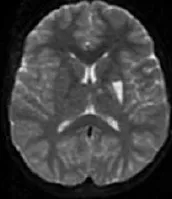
Diffusion weighted images.
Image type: radiology (mri)